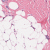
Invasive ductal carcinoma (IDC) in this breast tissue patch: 0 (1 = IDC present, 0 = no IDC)